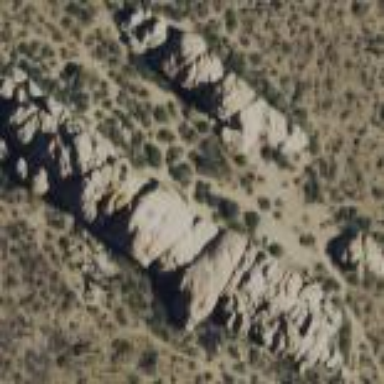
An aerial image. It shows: Landscape of bare rock.